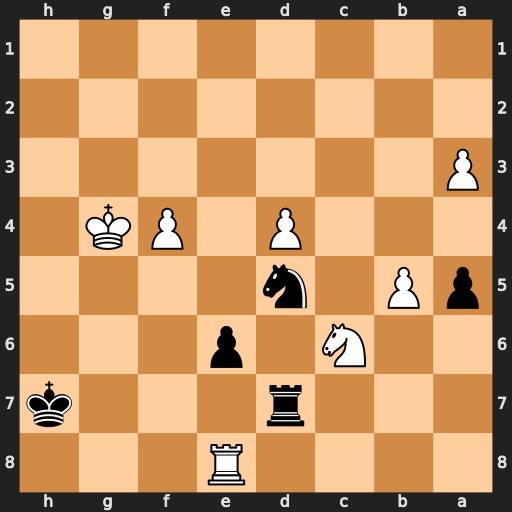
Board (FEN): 4R3/3r3k/2N1p3/pP1n4/3P1PK1/P7/8/8
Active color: b
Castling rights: -
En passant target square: -
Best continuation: Nf6+ Kf3 Nxe8